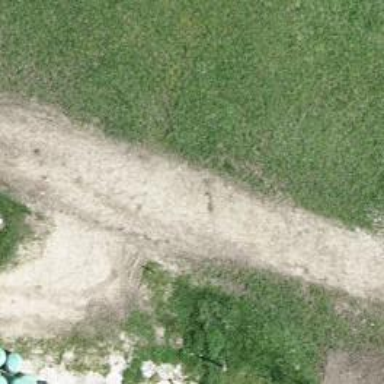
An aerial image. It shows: Track with ground surface of grade 5.